Question: I cannot find a way how to make linearLayout opaque. It's always transparent no matter what I do.

The layout looks like this:
'''
<FrameLayout xmlns:android="http://schemas.android.com/apk/res/android"
android:layout_height="match_parent"
android:layout_width="match_parent">
<LinearLayout
android:orientation="vertical"
android:id="@+id/error_panel"
android:layout_width="match_parent"
android:background="@color/gray_background_dark"
android:layout_height="wrap_content">
<TextView
android:id="@+id/error_message"
android:text="@string/dummy_number"
android:gravity="center_vertical|left"
android:textColor="@color/red"
android:layout_width="match_parent"
android:layout_marginTop="5dp"
android:layout_marginBottom="5dp"
android:layout_marginLeft="@dimen/activity_horizontal_margin"
android:layout_marginRight="@dimen/activity_horizontal_margin"
android:layout_height="wrap_content" />
</LinearLayout>
<!-- The content of this scroll view is seen underneath the errorPanel -->
<ScrollView
android:layout_height="match_parent"
android:layout_width="match_parent">
<!-- Content of ScrollView -->
</ScrollView>
</FrameLayout>
'''
How can I make the LinearLayout opaque? Maybe instead of setting just color I could try to use a solid drawable..?
I am using appcompat v7 theme '<style name="AppTheme" parent="Theme.AppCompat.NoActionBar">'
1. Override the theme's panelBackground from transparent to <item name="android:panelBackground">@android:color/black</item>
2. Set background as background=#FF000000 on LinearLayout.
3. Set alpha as alpha=1 on LinearLayout.
4. Set background as drawable android:background="@drawable/background_error_panel" where the drawable is: <shape xmlns:android="http://schemas.android.com/apk/res/android"
android:shape="rectangle" >
<solid android:color="#FF181818"/>
</shape>
Maybe the animations are the problem..? i use scale anims and in code:
'''
public void toggle() {
panel.setText("Some text Some text Some text Some text Some text ");
Animation slideIn = AnimationUtils.loadAnimation(MyApplication.context, R.anim.slide_in);
Animation slideOut = AnimationUtils.loadAnimation(MyApplication.context, R.anim.slide_out);
if (layout.getVisibility() == View.GONE) {
layout.setVisibility(View.VISIBLE);
layout.startAnimation(slideIn);
layout.setAlpha(1);
} else {
layout.startAnimation(slideOut);
layout.setVisibility(View.GONE);
}
}
'''
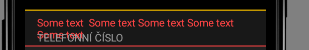
Answer: It is your ScrollView being transparent. As per the <URL>,
> Child views are drawn in a stack, with the most recently added child on top.
So you need to load the ScrollView first to have it in the background.